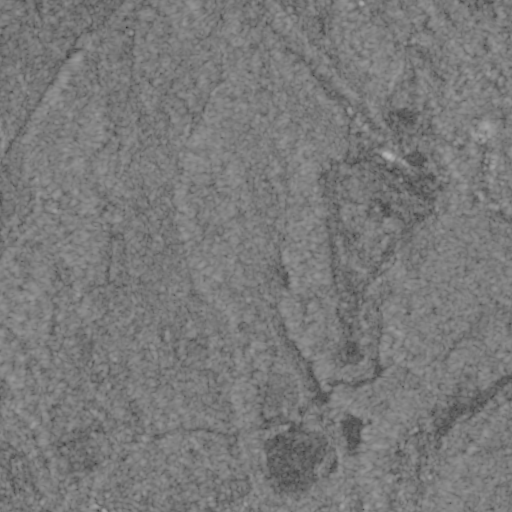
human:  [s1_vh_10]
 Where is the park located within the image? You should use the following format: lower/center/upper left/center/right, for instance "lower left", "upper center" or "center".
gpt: The park is located in the lower center of the image.
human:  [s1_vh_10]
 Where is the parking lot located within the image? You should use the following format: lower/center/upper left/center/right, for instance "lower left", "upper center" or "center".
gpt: The parking lot is located in the lower right of the image.
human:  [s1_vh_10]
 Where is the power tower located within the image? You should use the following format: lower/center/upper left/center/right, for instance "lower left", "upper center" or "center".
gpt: The power tower is located in the upper left of the image.
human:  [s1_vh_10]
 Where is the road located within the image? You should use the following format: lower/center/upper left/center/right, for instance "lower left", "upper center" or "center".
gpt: There is no road in the image.

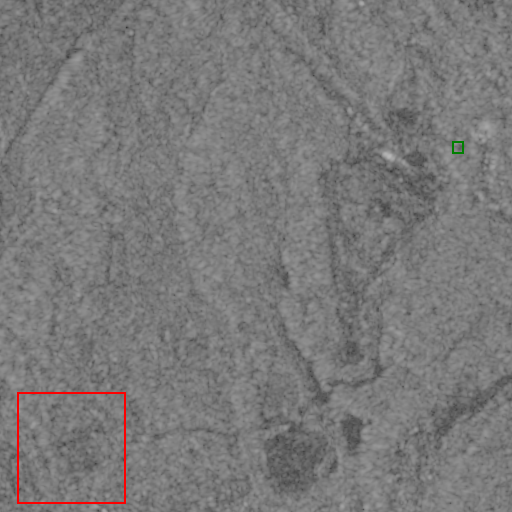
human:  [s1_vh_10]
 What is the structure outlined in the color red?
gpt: The structure outlined in red is a crop field.
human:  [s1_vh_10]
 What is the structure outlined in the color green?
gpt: The structure outlined in green is a building.
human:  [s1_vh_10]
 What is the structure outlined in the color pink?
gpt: There is no pink outline.